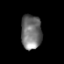
Tissue: prostate
Cell type: Epithelial cells
Senescence score: 0.3426
Nuclear area (px): 695
Mean DAPI intensity: 114.325